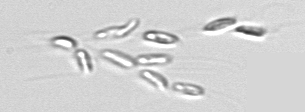
Label: Dinobryon